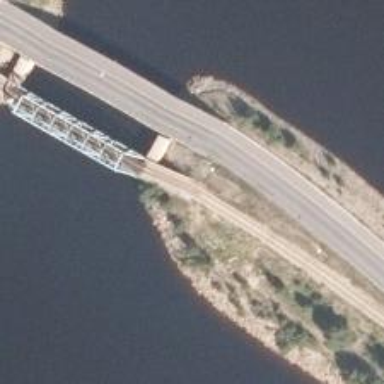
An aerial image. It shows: Railway spur bridge.